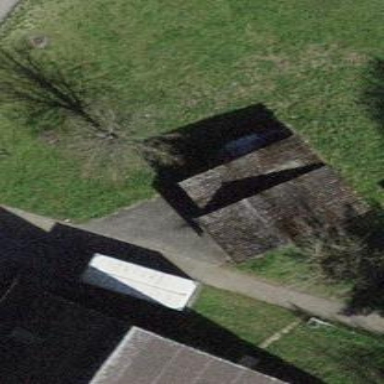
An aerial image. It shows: Building with tile roof.